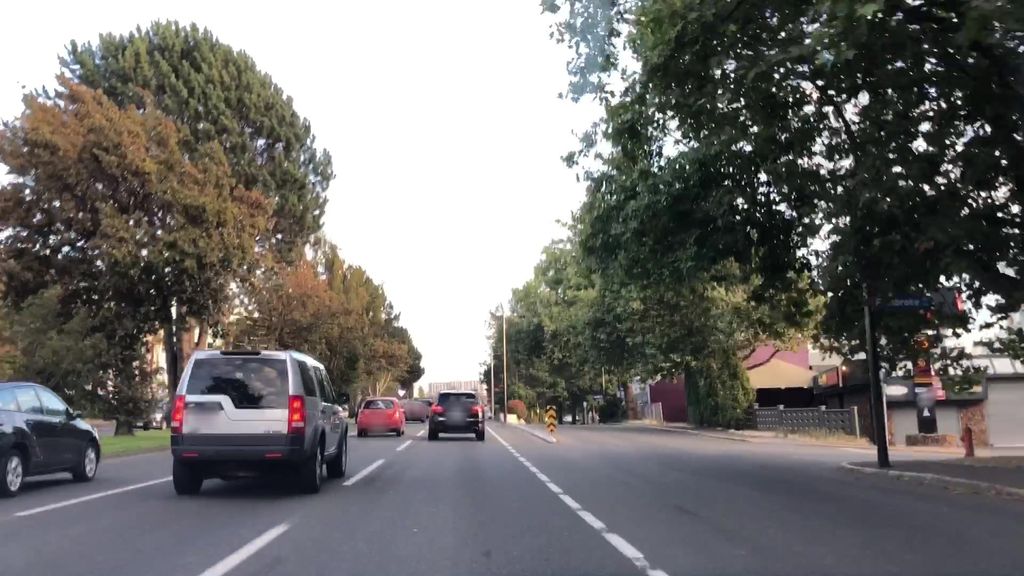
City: victoria